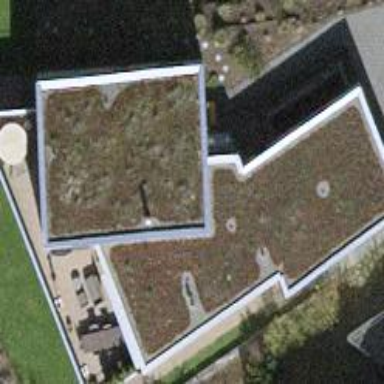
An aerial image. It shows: Detached building.